Question: I want to display rows to columns in Sql Server. I have seen the other questions but those columns are hardcoded in the pivot but my columns will be dynamic. What I have achieved till now. As shown in the screenshot I am able to convert the rows into columns but few things I am not able to accomplish.. Need your guyz help
1. Replacing NULL To 0 in All the Columns
2. Need to Add 1 more column which will show the sum of all Columns except the companyID
My SQL code:
'''
DECLARE @Columns VARCHAR(MAX)
DECLARE @Convert VARCHAR(MAX)
SELECT @Columns = STUFF((
SELECT '],[' + ErrClassfn
from ArchimedesTables.dbo.PM_ErrClassificationSetup
WHERE CONVERT(VARCHAR(10), ISNULL(EndDate, GETDATE()), 101)
Between CONVERT(VARCHAR(10), GETDATE(), 101)
AND CONVERT(VARCHAR(10), GETDATE(), 101)
ORDER BY '],[' + CONVERT(VARCHAR(MAX), ID) ASC
FOR
XML PATH('')
), 1, 2, '') + ']'
SET @Convert = 'SELECT * INTO #mynewTable FROM
(
SELECT COUNT(WQ.ErrClassfnID) as ErrorCount, UPPER(WQ.CompanyID) as CompanyID,
PME.ErrClassfn as ErrorName
FROM Version25.dbo.WF_Quality AS WQ
LEFT JOIN ArchimedesTables.dbo.PM_ErrClassificationSetup as PME
ON WQ.ErrClassfnID = PME.ID
GROUP BY
UPPER(CompanyID), ErrClassfn
) Quality PIVOT ( SUM(ErrorCount) For ErrorName IN (' + @Columns
+ ')) as PivotTable SeLeCt * FROM #mynewTable'
EXEC(@Convert)
'''

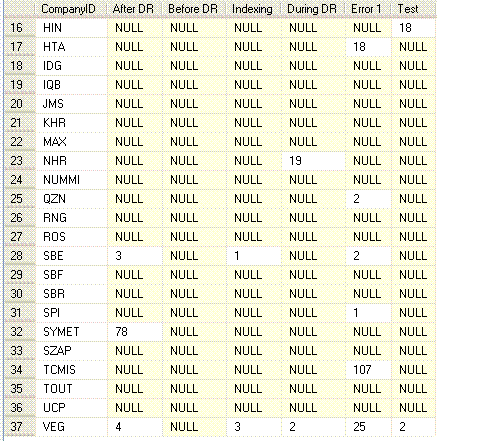
Answer: You can alter the columns names, etc for a Dynamic Pivot, similar to this:
'''
DECLARE @ColumnsNull VARCHAR(MAX)
DECLARE @Columns VARCHAR(MAX)
DECLARE @Convert VARCHAR(MAX)
SELECT @ColumnsNull = STUFF((SELECT ', IsNull(' + QUOTENAME(ErrClassfn) +', 0) as ['+ rtrim(ErrClassfn)+']'
from ArchimedesTables.dbo.PM_ErrClassificationSetup
WHERE CONVERT(VARCHAR(10), ISNULL(EndDate, GETDATE()), 101)
Between CONVERT(VARCHAR(10), GETDATE(), 101)
AND CONVERT(VARCHAR(10), GETDATE(), 101)
ORDER BY ID ASC
FOR XML PATH(''), TYPE
).value('.', 'NVARCHAR(MAX)')
,1,1,'')
SELECT @Columns = STUFF((
SELECT '],[' + ErrClassfn
from ArchimedesTables.dbo.PM_ErrClassificationSetup
WHERE CONVERT(VARCHAR(10), ISNULL(EndDate, GETDATE()), 101)
Between CONVERT(VARCHAR(10), GETDATE(), 101)
AND CONVERT(VARCHAR(10), GETDATE(), 101)
ORDER BY '],[' + CONVERT(VARCHAR(MAX), ID) ASC
FOR
XML PATH('')
), 1, 2, '') + ']'
SET @Convert = 'SELECT CompanyID, '+ @ColumnsNull + '
INTO #mynewTable
FROM
(
SELECT COUNT(WQ.ErrClassfnID) as ErrorCount, UPPER(WQ.CompanyID) as CompanyID,
PME.ErrClassfn as ErrorName
FROM Version25.dbo.WF_Quality AS WQ
LEFT JOIN ArchimedesTables.dbo.PM_ErrClassificationSetup as PME
ON WQ.ErrClassfnID = PME.ID
GROUP BY
UPPER(CompanyID), ErrClassfn
) Quality PIVOT ( SUM(ErrorCount) For ErrorName IN (' + @Columns
+ ')) as PivotTable SeLeCt * FROM #mynewTable'
EXEC(@Convert)
'''
I would advise to write the query and get the columns working first, then add the data to a #temp table. It will be easier to debug that way.
You can also create a 'SUM()' field the same way, where you build it dynamically and then add it at in the final 'SELECT':
So it could be something like this that you could add to the final 'SELECT':
'''
SELECT @ColumnsTotal = STUFF((SELECT '+' + QUOTENAME(ErrClassfn)
from ArchimedesTables.dbo.PM_ErrClassificationSetup
WHERE CONVERT(VARCHAR(10), ISNULL(EndDate, GETDATE()), 101)
Between CONVERT(VARCHAR(10), GETDATE(), 101)
AND CONVERT(VARCHAR(10), GETDATE(), 101)
ORDER BY ID ASC
FOR XML PATH(''), TYPE
).value('.', 'NVARCHAR(MAX)')
,1,1,'')
'''